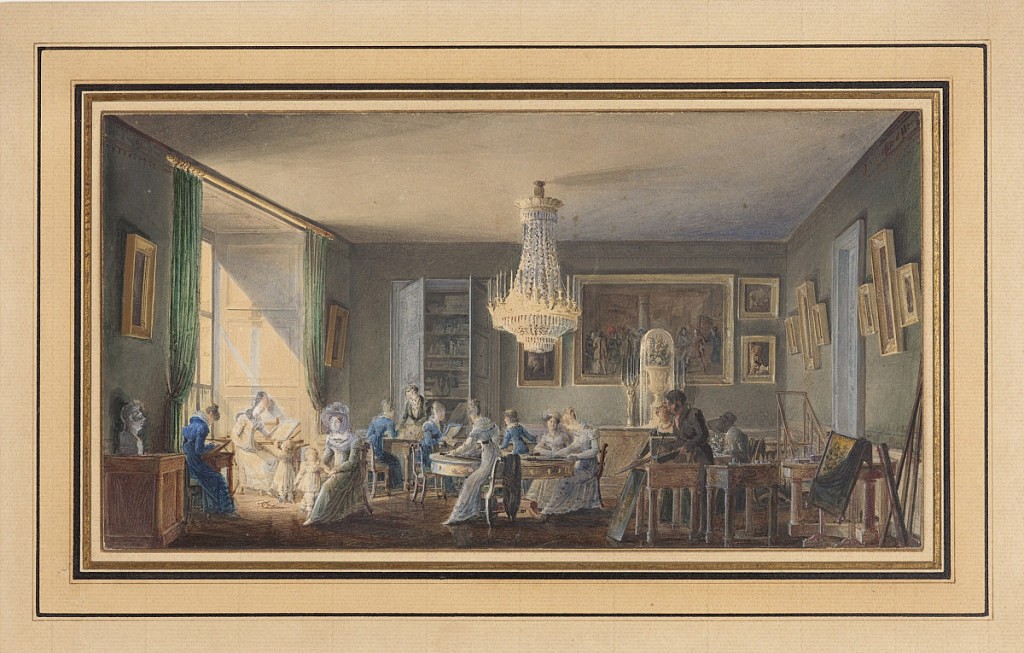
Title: An Art Lesson
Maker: Unknown, French
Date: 1820s
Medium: Brush and watercolor, gouache on off-white wove paper
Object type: Drawing
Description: This finely painted interior features a drawing lesson. The large center table in the Empire style, grand crystal and gilt-bronze chandelier, and bust, at left, of Charles X, probably modeled on a painting by Jacques-Louis David, are all indicative of Neoclassical design in France.